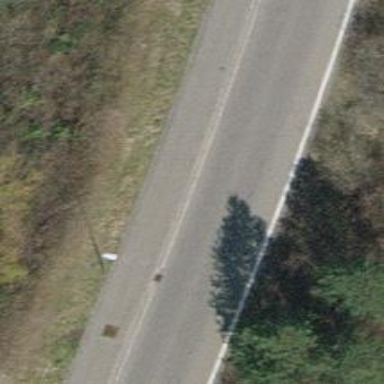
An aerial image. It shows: Secondary link road with asphalt surface.